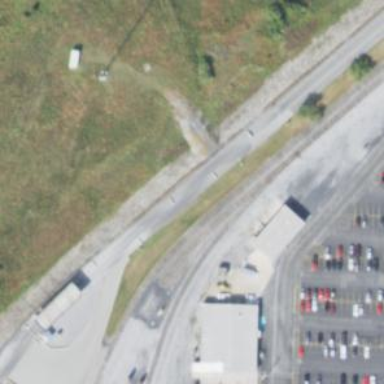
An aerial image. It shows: Railway spur service.